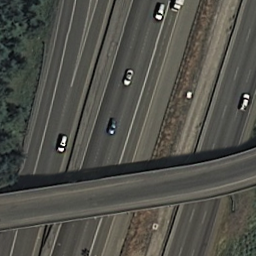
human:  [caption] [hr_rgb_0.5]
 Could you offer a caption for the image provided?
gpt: A road go across another roads diagonally with some cars on the roads .

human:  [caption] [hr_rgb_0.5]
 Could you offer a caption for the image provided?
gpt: An overpass with a road go across another roads diagonally .

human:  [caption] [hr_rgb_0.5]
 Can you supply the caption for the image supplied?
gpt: An overpass with a road go across another roads diagonally with some cars on the roads .

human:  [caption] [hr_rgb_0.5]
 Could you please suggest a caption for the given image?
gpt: An overpass with a road go across another roads diagonally with some plants surounded .

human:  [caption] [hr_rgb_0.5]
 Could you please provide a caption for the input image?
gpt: A road go across another roads with some plants surounded .